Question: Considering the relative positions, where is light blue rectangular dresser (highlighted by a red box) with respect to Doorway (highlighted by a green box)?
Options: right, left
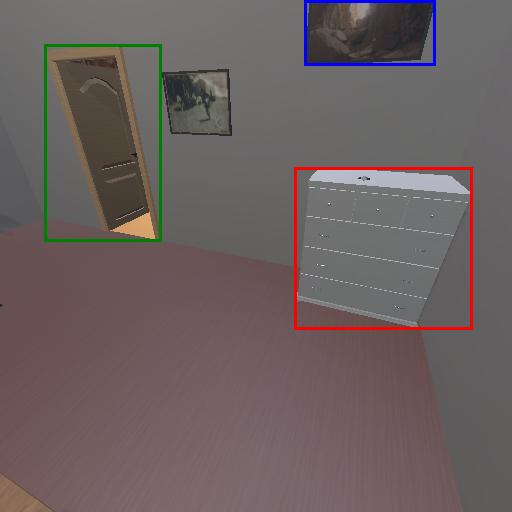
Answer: right